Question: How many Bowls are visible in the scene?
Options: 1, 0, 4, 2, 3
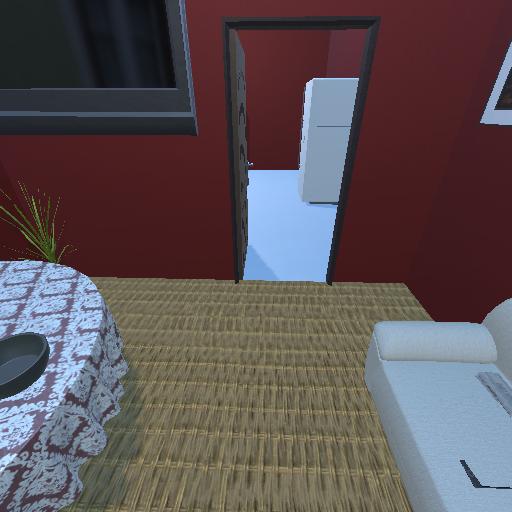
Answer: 1